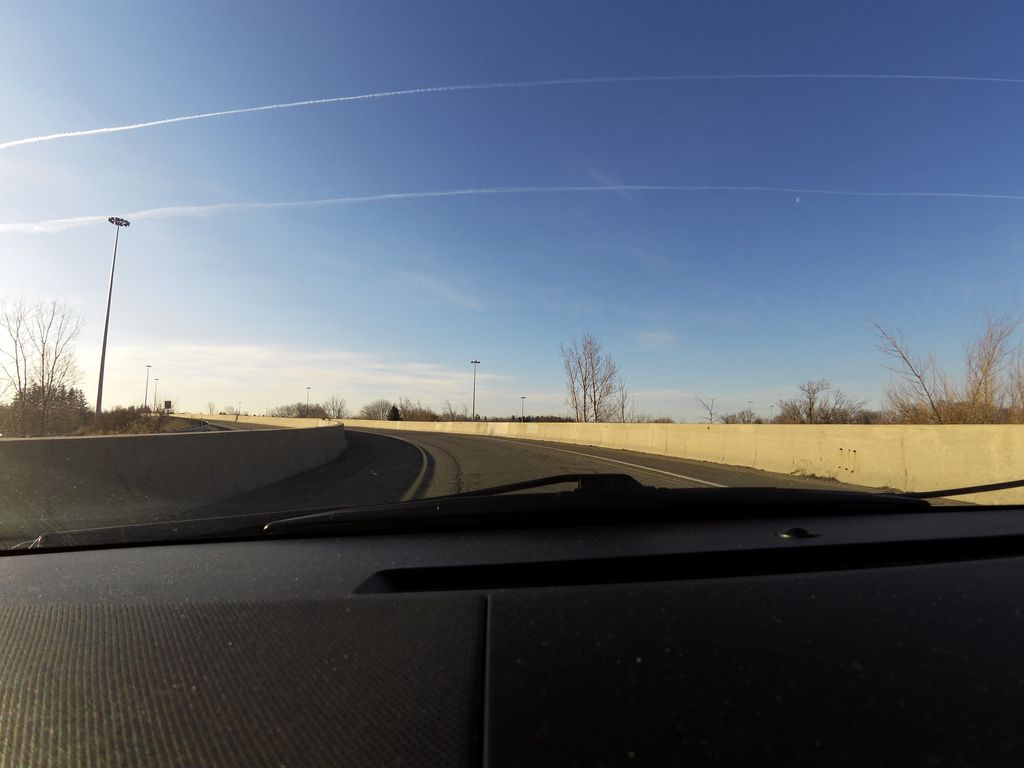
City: hamilton